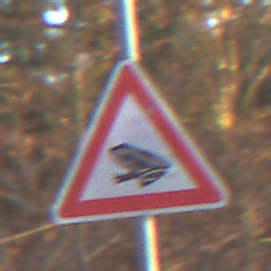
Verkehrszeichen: AmphibienwanderungRechts
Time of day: SunriseSunset
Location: Outdoor (Nature)
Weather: Clear
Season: Autumn
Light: Natural